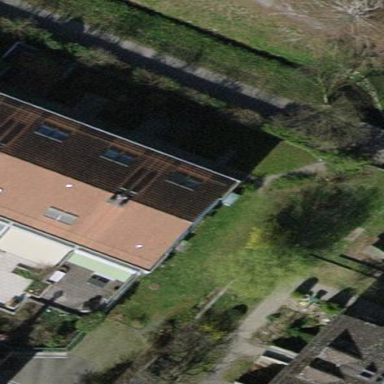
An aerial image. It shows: Terrace building.